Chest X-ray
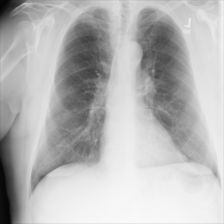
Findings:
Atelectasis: negative
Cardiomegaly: negative
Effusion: negative
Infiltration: negative
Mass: negative
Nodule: negative
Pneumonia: negative
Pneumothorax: negative
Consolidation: negative
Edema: negative
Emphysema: negative
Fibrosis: negative
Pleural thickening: negative
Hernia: negative